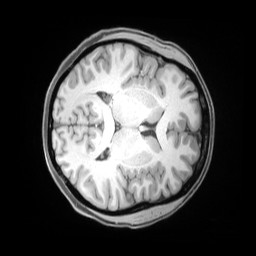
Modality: T1w
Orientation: axial
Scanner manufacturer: siemens
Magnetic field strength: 3 T
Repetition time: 2.53 s
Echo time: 0.00169 s